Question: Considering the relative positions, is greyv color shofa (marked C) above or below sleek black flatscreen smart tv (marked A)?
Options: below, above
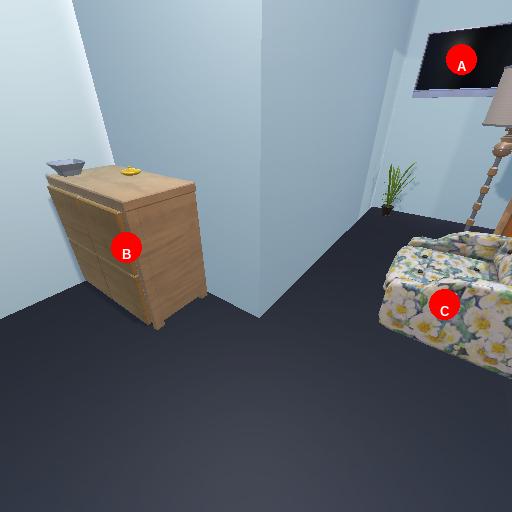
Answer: below